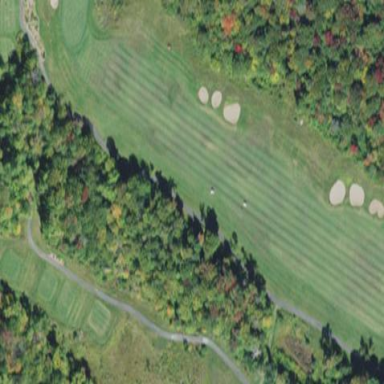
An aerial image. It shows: Golf rough area.